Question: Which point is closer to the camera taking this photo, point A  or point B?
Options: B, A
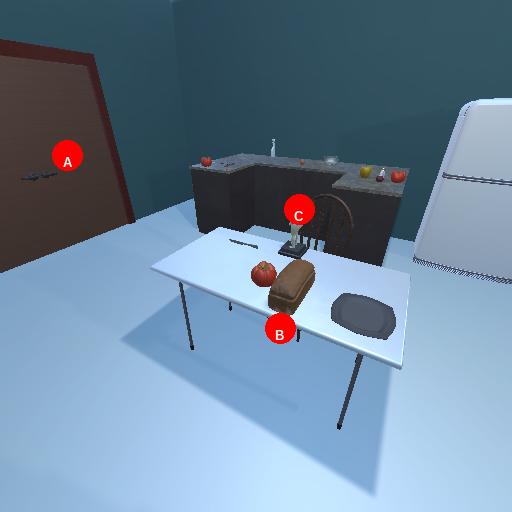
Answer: B